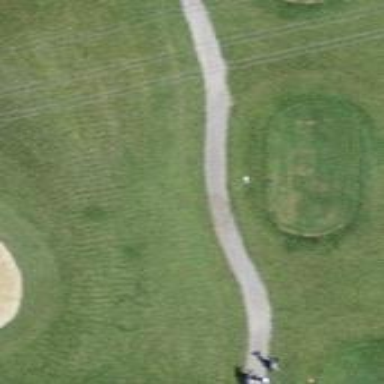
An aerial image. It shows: Designated golf cart path with compacted surface. It is classified as service road.